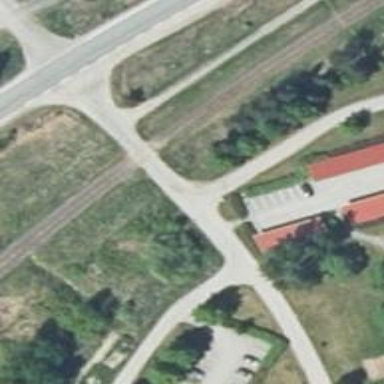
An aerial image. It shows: Level crossing with saltire marking.